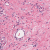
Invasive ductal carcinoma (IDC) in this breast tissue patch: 0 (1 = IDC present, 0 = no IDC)